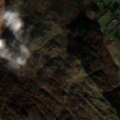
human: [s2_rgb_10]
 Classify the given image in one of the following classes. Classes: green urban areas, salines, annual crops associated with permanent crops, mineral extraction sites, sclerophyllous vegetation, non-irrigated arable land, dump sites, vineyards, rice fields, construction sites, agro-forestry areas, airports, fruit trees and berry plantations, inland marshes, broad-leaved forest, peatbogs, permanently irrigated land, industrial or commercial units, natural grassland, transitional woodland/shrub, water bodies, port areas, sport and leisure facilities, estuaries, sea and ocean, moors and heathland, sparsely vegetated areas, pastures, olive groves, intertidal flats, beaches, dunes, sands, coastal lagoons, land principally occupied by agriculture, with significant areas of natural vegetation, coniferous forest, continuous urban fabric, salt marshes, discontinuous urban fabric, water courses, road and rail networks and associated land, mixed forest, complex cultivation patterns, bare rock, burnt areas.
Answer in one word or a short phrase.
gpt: pastures, coniferous forest, natural grassland, moors and heathland, peatbogs